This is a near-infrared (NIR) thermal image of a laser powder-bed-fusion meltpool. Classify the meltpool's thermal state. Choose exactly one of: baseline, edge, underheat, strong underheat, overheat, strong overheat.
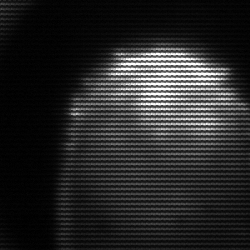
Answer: edge